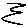
Label: zigzag